Question: I have started to develop iOS without interface builder.
AppDelegate.m
'''
- (BOOL)application:(UIApplication *)application didFinishLaunchingWithOptions:(NSDictionary *)launchOptions
{
ViewController *viewController = [[ViewController alloc] init];
self.window = [[UIWindow alloc] initWithFrame:[[UIScreen mainScreen] bounds]];
self.window.rootViewController = viewController;
[self.window makeKeyAndVisible];
return YES;
}
'''
ViewController.m
'''
- (void)loadView
{
CGRect applicationFrame = [[UIScreen mainScreen] applicationFrame];
UIView *contentView = [[UIView alloc] initWithFrame:applicationFrame];
contentView.backgroundColor = [UIColor whiteColor];
self.view = contentView;
}
- (void)viewDidLoad
{
[super viewDidLoad];
UILabel *label = [[UILabel alloc] initWithFrame:CGRectMake(20, 100, 280, 20)];
[label setText:@"ViewController"];
[label setTextAlignment:NSTextAlignmentCenter];
[label setBackgroundColor:[UIColor redColor]];
[self.view addSubview:label];
}
'''
I don't know why, but when I load application, there is space between top ant botton and view. Does anyone has an idea why?

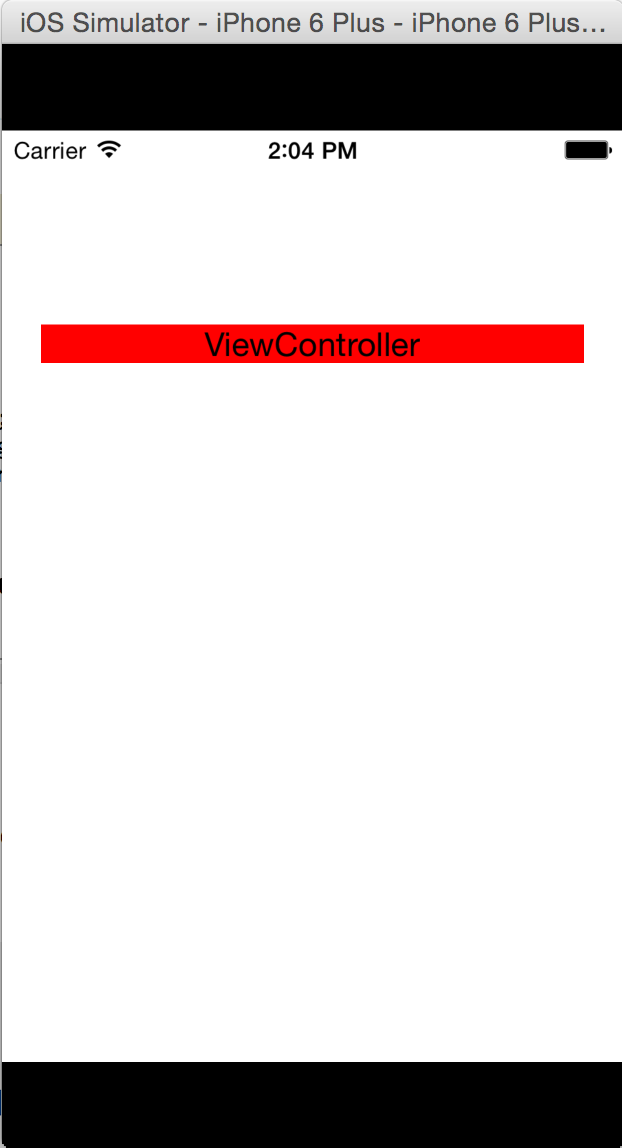
Answer: You need to add the Default-568h@2x.png background image to the project.